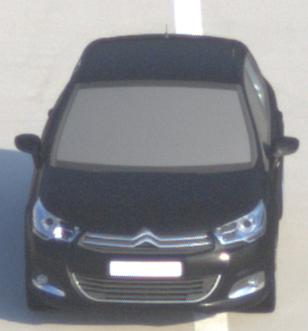
Make: Citroen
Model: C4 VTi 95
Detailed model: C4 (II)
Model produced from: 2012/08
Model produced until: 2013/06
Doors: 5
Color: black
Road condition: dry road
Daytime: sunrise or sunset
Contrast: medium contrast